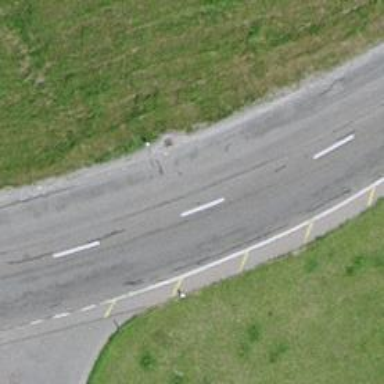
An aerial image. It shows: Secondary road with asphalt surface.